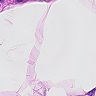
Metastatic tissue present: no